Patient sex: F
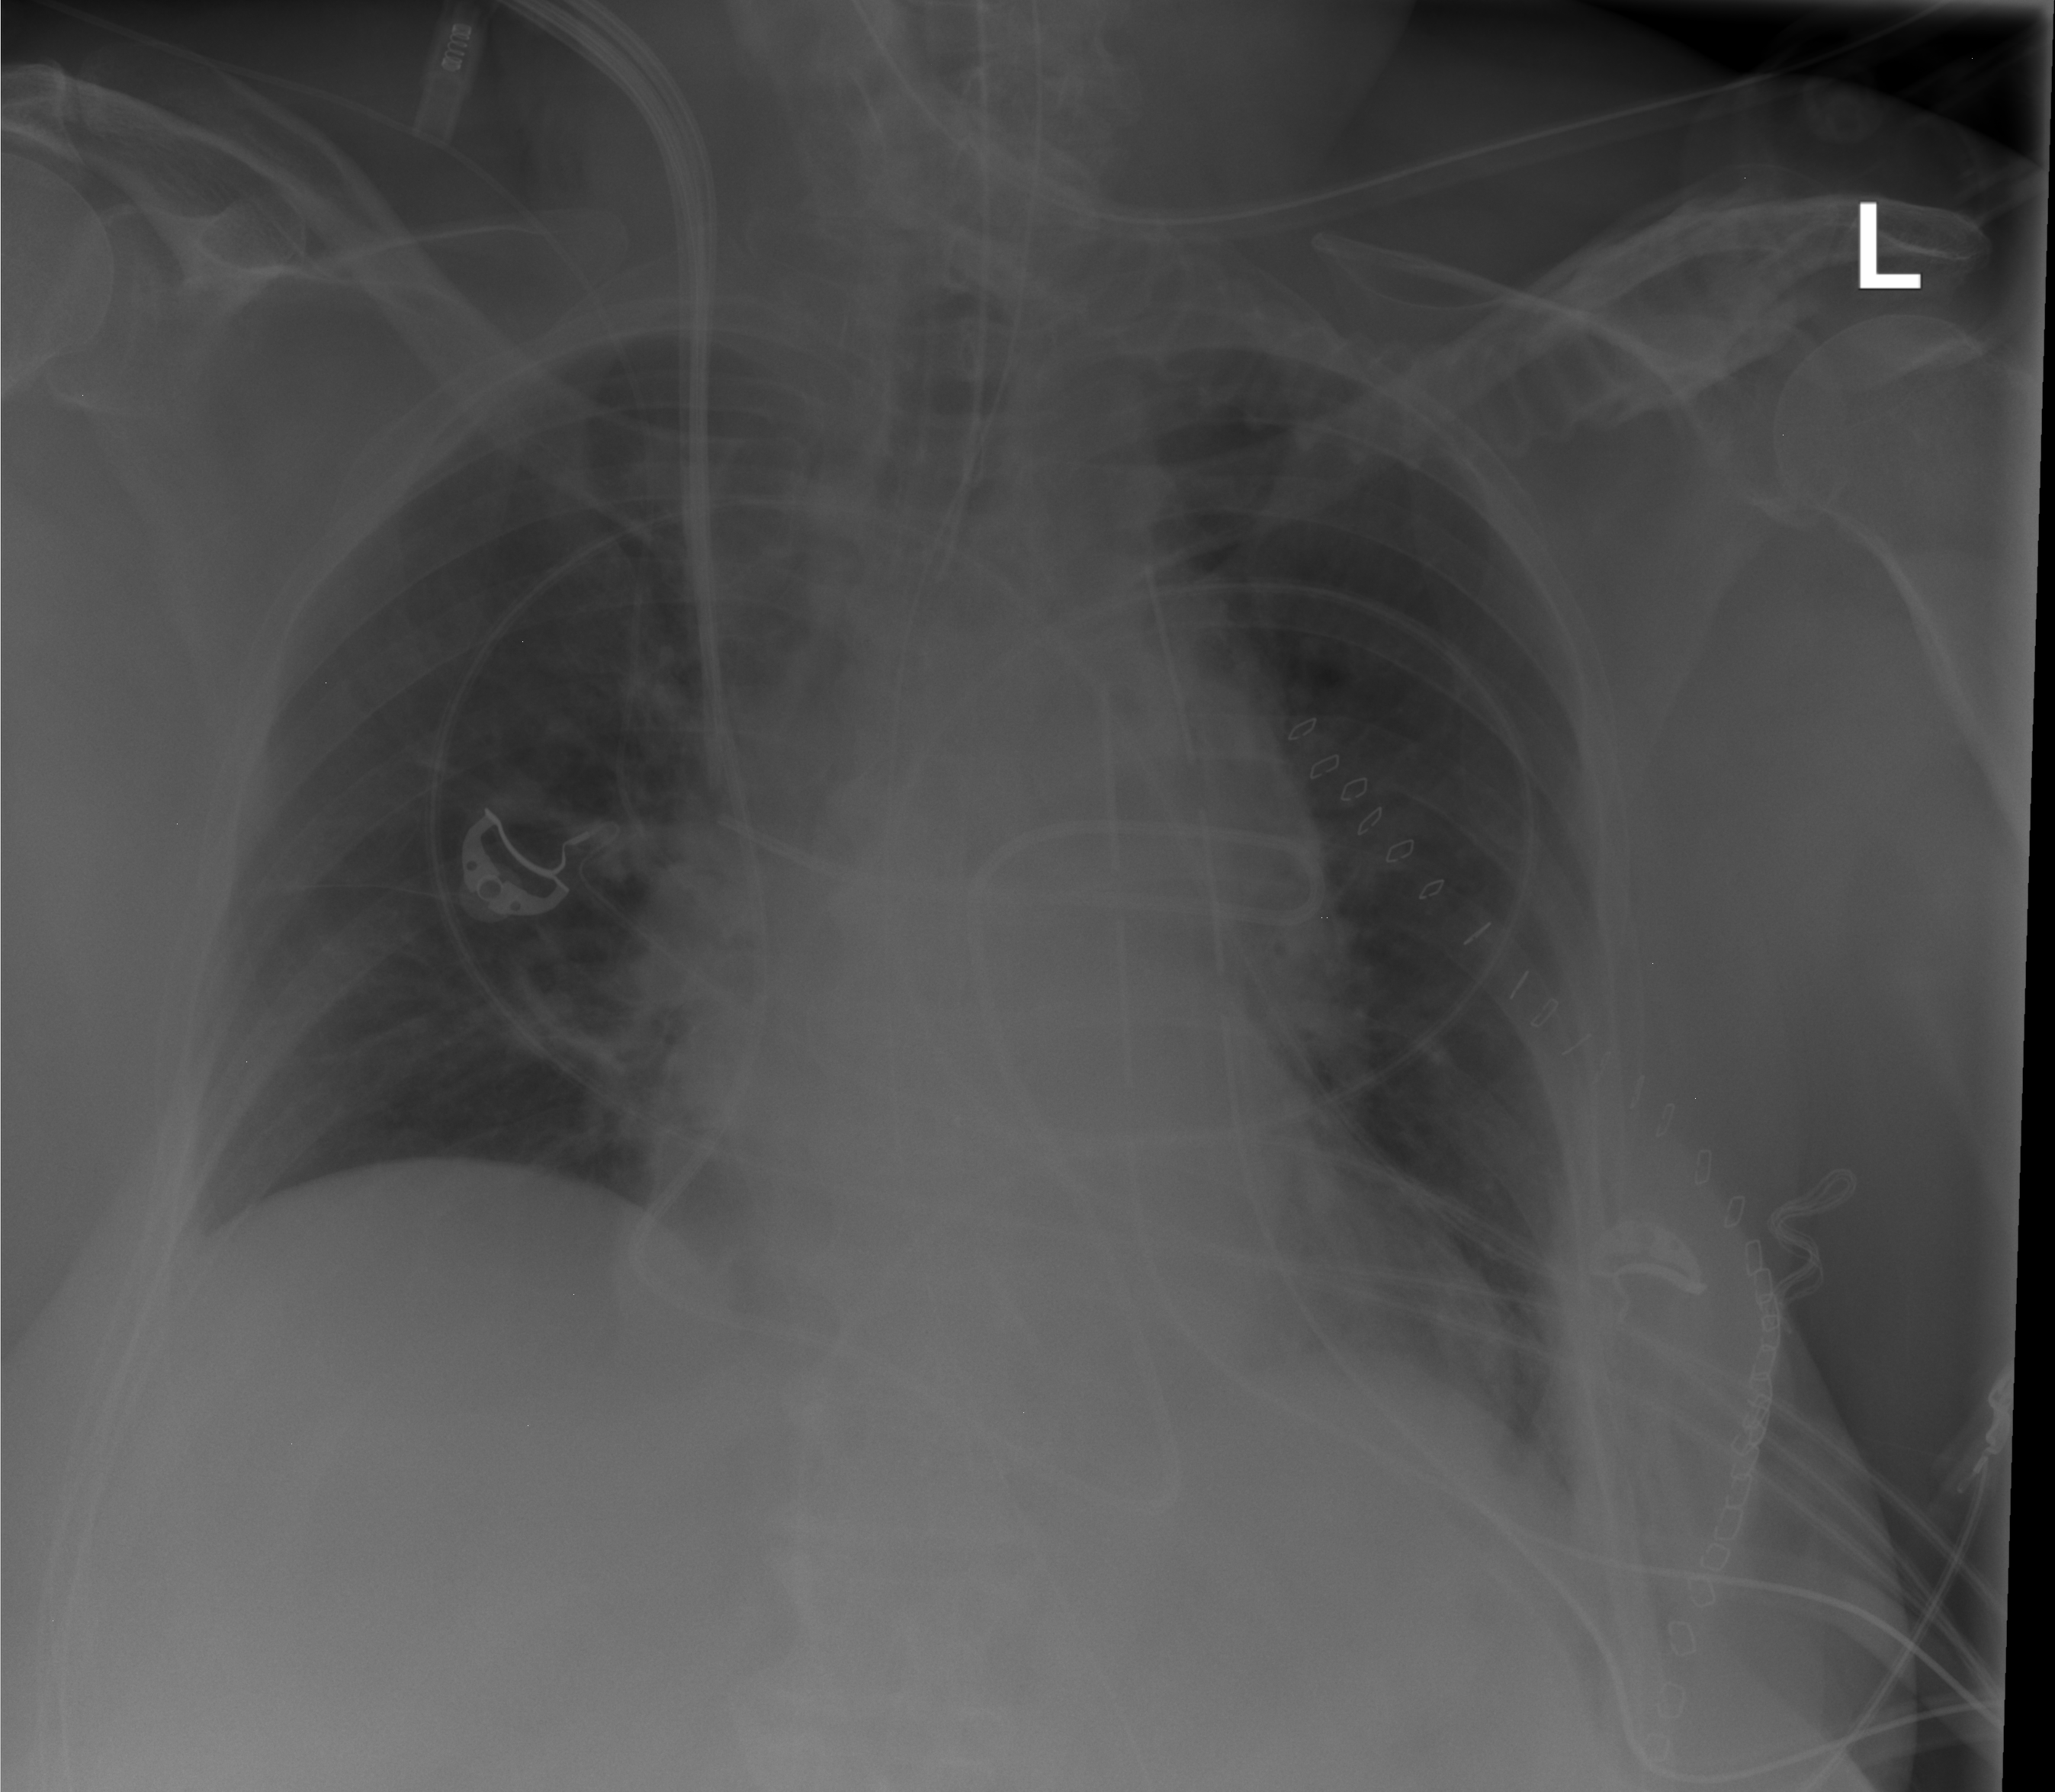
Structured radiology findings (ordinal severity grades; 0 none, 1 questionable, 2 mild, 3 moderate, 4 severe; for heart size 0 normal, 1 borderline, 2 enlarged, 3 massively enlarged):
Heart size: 2
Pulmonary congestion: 0
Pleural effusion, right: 0
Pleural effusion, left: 0
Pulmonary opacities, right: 0
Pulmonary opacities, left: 0
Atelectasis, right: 0
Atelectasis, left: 2